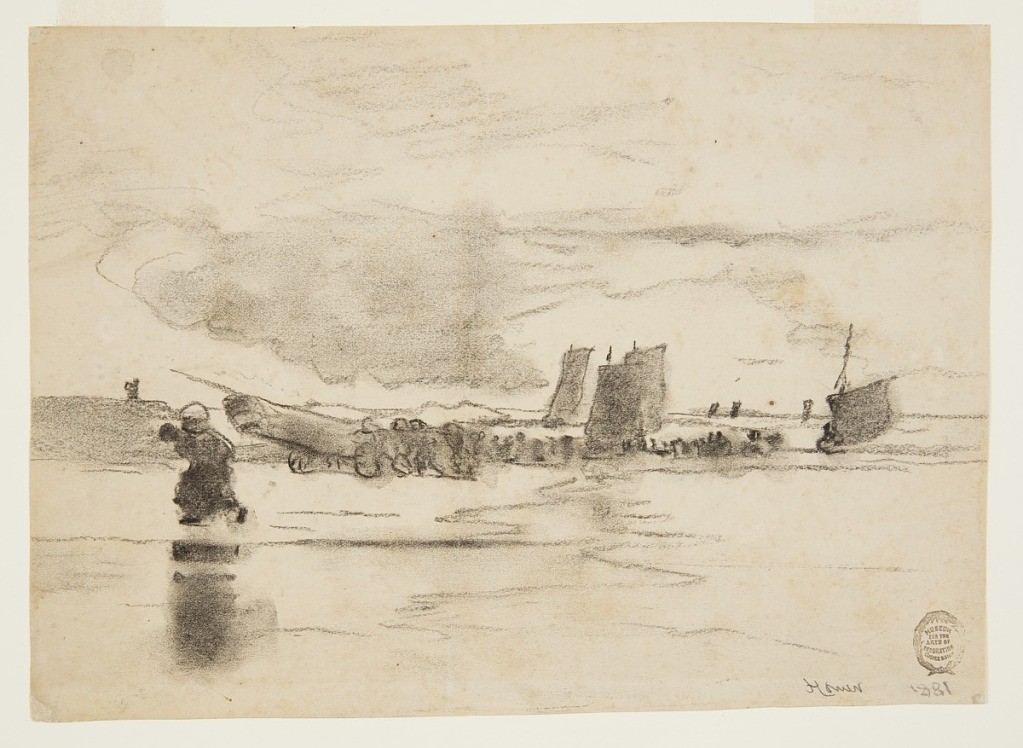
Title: Beach at Low Tide, Cullercoats, England
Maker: Winslow Homer, American, 1836–1910
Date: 1881
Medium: Charcoal on paper
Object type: Drawing
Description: Horizontal view of a beach at low tide with small boats standing in to port and one boat being beached with a carriage.